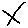
Label: line